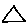
Label: triangle